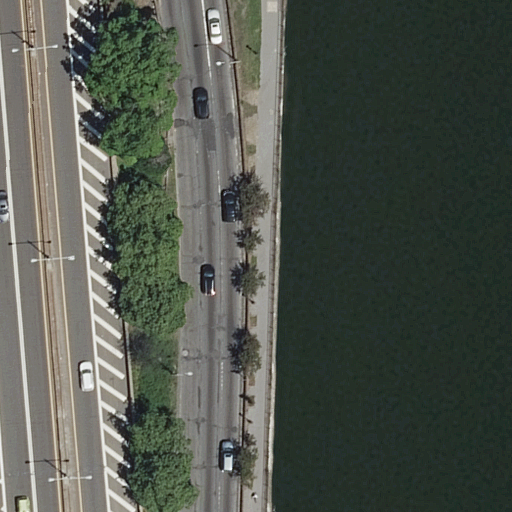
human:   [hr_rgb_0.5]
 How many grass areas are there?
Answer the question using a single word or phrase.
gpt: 1

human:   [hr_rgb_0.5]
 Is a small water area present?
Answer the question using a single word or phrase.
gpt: no

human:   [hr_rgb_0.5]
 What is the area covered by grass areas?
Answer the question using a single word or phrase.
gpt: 993m2

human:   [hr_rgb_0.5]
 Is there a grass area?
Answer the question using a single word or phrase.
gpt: yes

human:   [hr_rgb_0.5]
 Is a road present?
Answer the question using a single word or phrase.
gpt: yes

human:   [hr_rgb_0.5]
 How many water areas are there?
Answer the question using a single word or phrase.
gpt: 1

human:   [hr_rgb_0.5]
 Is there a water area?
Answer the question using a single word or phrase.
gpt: yes

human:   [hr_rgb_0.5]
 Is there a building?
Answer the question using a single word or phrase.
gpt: no

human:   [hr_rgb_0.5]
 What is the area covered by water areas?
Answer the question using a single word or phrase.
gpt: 4816m2

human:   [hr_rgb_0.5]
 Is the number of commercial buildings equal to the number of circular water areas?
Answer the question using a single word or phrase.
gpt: yes

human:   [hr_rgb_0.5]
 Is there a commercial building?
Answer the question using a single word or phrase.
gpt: no

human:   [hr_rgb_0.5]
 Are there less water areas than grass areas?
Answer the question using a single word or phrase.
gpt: no

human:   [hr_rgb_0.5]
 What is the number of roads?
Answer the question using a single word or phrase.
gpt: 4

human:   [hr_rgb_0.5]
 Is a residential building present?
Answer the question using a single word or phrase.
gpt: no

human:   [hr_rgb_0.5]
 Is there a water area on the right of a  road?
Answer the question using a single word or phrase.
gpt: yes

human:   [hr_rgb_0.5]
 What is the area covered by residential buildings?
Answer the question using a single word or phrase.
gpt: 0m2

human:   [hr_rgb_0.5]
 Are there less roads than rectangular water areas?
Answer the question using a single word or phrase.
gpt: no

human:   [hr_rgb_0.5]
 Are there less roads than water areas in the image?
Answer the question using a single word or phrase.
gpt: no

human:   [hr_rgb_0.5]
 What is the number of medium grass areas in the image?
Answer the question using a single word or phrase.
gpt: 0

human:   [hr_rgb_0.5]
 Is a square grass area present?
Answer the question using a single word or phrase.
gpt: no

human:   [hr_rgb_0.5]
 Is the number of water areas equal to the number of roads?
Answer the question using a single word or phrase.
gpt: no

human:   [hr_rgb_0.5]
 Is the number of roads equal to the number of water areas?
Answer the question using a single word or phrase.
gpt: no

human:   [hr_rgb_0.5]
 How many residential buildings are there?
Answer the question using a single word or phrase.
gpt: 0

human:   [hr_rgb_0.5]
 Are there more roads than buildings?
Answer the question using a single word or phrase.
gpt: yes

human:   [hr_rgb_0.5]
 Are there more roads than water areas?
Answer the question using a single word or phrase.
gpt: yes

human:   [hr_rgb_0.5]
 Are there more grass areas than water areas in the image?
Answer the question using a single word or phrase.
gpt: no

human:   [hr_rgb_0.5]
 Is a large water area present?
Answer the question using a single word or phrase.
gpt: yes

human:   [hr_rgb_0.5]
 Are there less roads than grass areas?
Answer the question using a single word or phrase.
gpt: no

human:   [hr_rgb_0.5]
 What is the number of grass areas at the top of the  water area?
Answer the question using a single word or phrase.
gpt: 0

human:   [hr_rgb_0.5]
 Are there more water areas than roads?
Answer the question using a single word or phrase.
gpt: no

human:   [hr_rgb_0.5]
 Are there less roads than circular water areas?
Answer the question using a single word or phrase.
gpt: no

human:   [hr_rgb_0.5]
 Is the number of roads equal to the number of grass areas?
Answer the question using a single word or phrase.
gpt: no

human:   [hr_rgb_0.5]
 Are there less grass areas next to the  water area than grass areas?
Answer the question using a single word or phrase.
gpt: no

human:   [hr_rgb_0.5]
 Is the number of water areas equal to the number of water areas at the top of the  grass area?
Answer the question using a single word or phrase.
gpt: no

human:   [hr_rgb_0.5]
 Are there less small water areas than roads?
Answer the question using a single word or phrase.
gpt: yes

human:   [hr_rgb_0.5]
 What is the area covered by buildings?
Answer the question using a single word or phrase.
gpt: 0m2

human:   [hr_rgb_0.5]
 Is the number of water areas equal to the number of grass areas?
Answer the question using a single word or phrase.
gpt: yes

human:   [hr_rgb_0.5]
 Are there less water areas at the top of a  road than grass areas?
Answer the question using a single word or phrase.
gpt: yes

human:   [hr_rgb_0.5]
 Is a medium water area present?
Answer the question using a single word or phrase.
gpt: no

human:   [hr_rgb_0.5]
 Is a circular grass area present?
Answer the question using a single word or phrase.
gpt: no

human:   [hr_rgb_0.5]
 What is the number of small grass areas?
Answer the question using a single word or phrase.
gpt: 0

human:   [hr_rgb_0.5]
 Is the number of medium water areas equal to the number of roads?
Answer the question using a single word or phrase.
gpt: no

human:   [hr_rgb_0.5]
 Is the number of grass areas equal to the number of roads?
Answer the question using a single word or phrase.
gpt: no

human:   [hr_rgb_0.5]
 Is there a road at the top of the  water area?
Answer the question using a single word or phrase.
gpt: no

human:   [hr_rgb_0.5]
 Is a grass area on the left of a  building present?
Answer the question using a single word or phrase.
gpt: no

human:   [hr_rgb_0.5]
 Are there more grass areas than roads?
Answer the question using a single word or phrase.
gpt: no

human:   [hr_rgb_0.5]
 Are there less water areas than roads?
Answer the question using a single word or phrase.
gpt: yes

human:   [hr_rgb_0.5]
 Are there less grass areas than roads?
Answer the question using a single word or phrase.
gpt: yes

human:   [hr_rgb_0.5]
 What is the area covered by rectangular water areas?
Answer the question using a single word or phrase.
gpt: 4816m2

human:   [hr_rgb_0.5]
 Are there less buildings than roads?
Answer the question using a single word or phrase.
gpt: yes

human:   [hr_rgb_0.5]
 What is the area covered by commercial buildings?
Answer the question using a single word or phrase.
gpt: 0m2

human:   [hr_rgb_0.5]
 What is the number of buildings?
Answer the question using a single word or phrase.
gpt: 0

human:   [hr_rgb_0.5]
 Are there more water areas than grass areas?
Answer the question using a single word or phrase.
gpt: no

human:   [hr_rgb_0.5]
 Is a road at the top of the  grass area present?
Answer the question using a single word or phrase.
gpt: no

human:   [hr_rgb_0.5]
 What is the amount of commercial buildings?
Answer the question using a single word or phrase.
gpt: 0

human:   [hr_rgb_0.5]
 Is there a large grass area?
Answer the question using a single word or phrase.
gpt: yes

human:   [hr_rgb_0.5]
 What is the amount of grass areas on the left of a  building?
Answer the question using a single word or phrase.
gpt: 0

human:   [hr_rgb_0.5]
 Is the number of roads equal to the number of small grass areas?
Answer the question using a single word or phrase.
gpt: no

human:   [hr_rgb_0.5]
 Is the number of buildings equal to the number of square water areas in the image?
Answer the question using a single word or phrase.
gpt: yes

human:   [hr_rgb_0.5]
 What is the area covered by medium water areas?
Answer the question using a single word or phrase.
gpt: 0m2

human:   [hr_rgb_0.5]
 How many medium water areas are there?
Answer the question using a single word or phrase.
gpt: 0

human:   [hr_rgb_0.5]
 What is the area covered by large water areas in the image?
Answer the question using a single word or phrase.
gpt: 4816m2

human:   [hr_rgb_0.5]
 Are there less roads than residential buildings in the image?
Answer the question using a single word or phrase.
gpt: no

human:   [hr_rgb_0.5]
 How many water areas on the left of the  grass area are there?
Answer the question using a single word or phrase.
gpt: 0